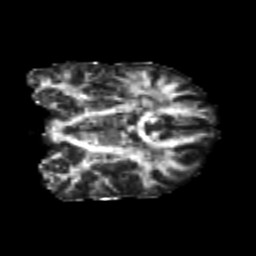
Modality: FA
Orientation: coronal
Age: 21
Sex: male
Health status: healthy
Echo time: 0.074 s